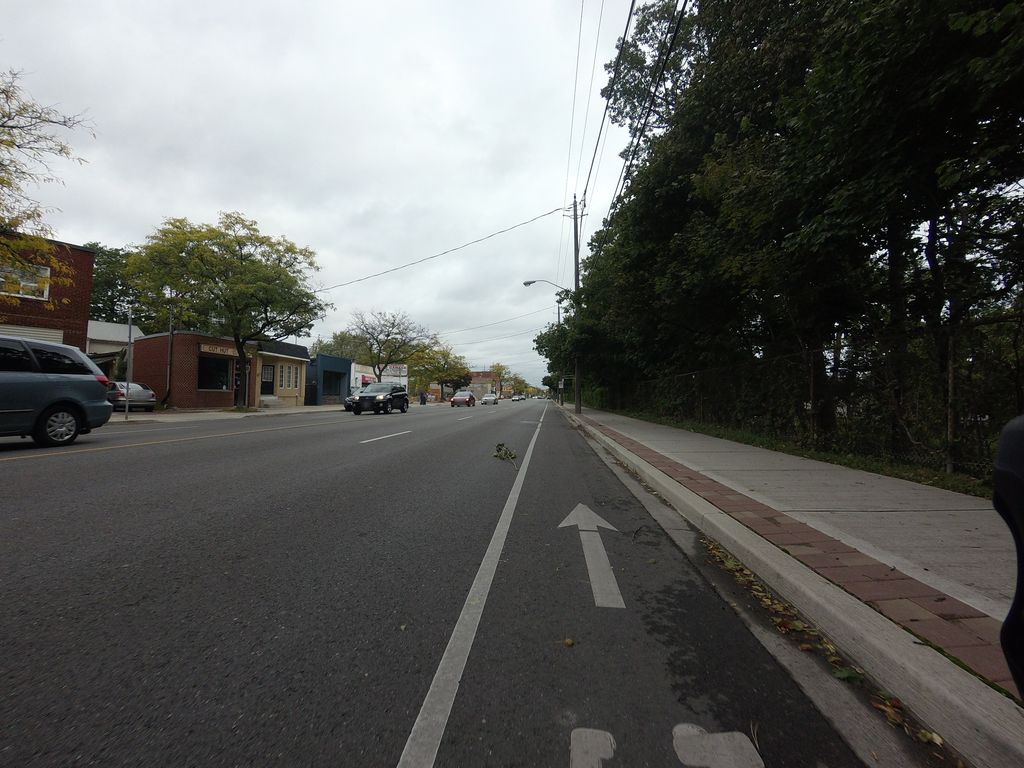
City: toronto